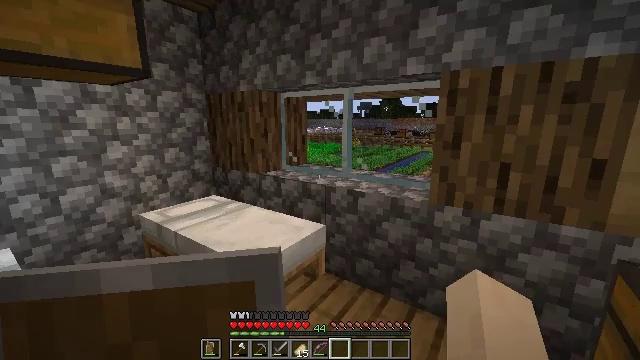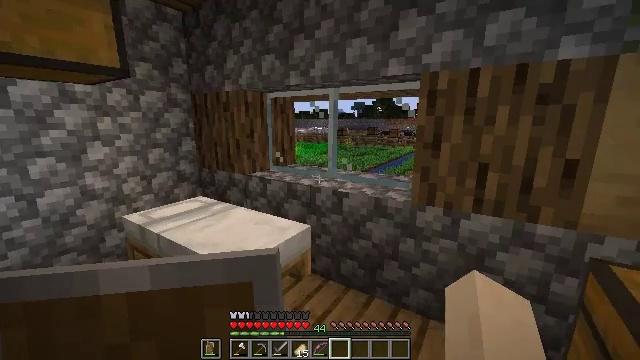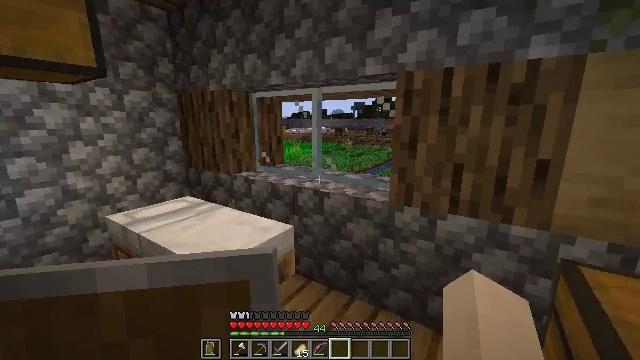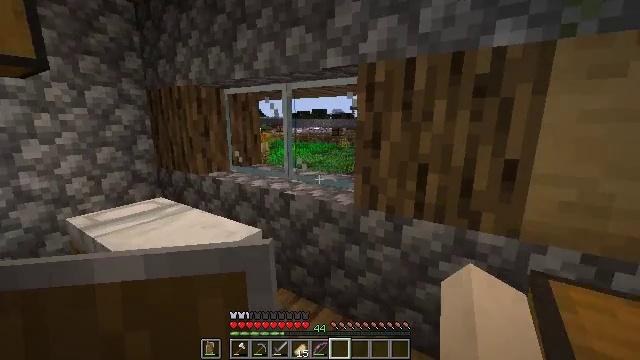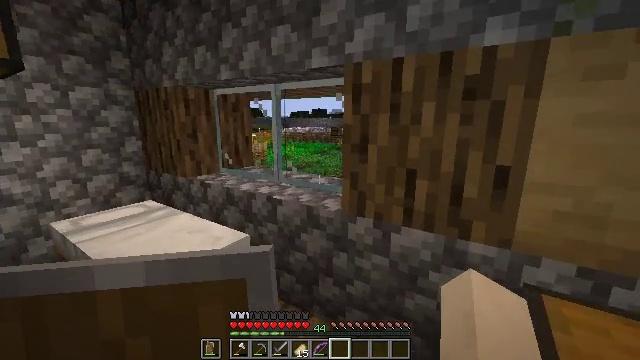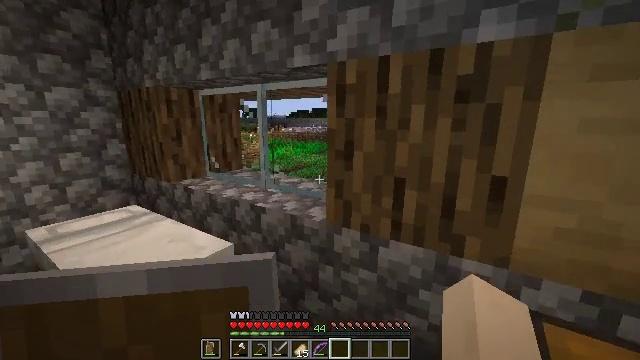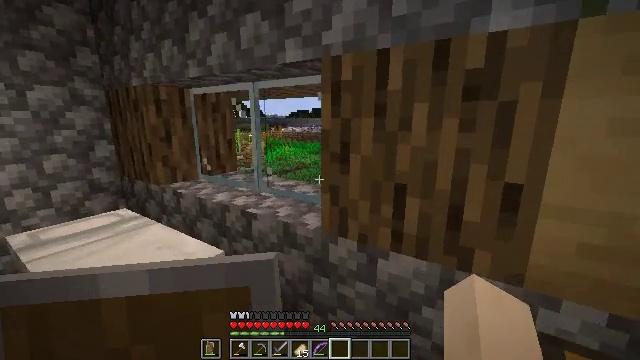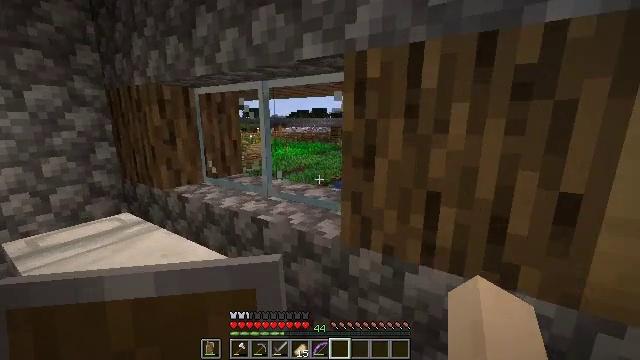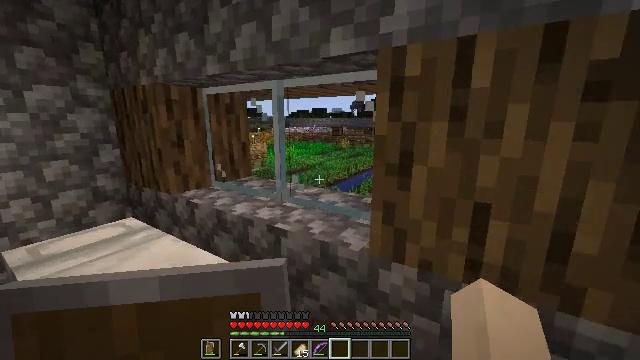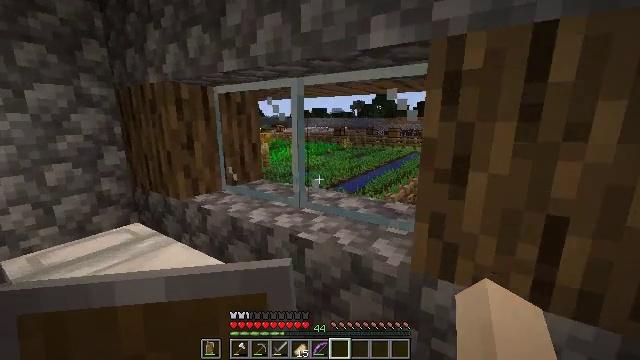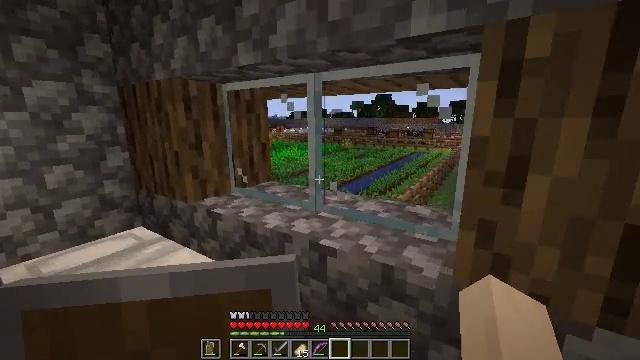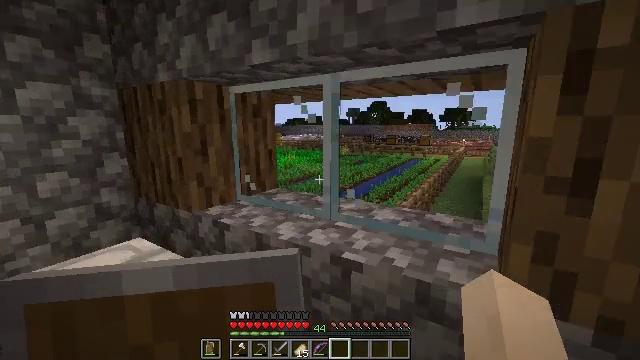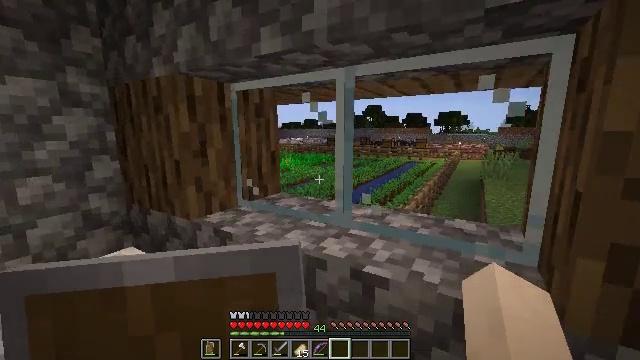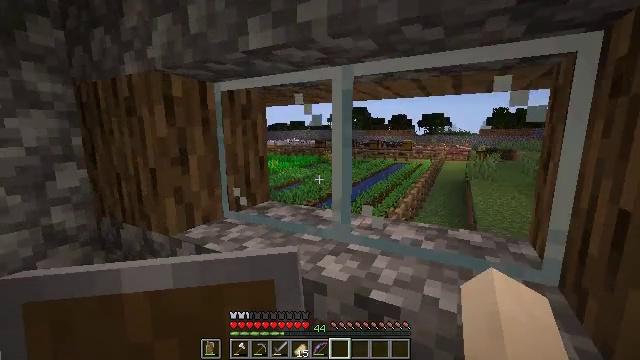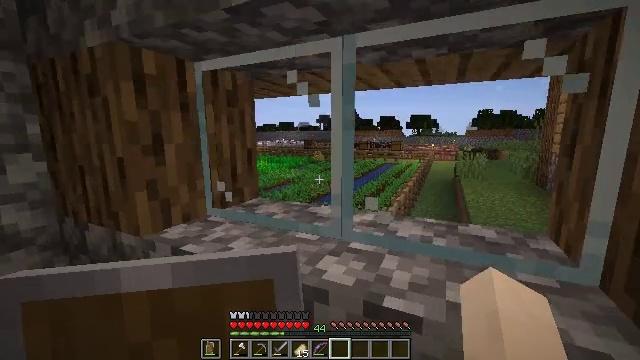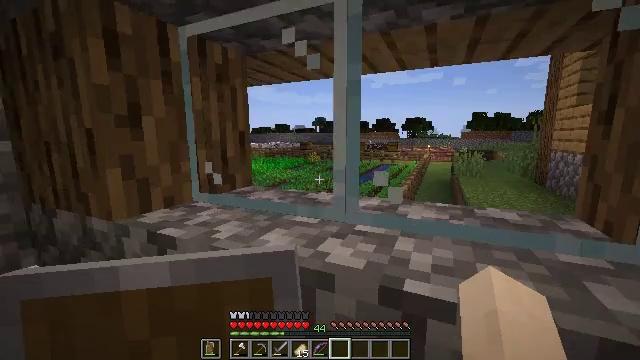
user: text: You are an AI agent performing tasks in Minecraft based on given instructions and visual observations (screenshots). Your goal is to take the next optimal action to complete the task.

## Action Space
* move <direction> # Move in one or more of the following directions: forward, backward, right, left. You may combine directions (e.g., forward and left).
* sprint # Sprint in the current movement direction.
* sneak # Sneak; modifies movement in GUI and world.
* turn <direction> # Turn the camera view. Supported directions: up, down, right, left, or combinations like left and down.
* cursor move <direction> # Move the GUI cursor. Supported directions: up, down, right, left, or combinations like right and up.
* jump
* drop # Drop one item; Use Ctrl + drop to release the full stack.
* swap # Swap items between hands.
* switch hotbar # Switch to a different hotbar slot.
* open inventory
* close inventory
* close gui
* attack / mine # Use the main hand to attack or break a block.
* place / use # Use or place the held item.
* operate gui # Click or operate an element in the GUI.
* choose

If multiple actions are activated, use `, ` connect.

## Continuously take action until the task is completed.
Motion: motion action
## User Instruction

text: Break the mob spawner.
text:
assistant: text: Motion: move right, turn right
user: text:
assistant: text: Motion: move forward and move right
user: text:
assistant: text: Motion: move forward and move right
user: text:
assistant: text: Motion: move forward and move right
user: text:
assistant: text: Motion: move forward
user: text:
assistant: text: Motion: move forward
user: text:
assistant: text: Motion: move forward and move left
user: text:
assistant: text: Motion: move forward and move left
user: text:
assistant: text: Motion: move forward and move left
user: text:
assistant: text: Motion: move forward and move left
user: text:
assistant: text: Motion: move forward and move left, turn up
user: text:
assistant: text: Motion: move forward, turn right
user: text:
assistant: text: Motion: move forward, sneak, turn right
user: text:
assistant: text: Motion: move forward, sneak, turn right
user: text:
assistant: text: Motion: move forward, sneak
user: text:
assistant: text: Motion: move right, sneak
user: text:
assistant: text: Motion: move right, sneak
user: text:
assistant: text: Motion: move forward and move right, sneak
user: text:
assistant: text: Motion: move forward and move right, sneak
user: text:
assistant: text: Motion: move forward and move right, sneak
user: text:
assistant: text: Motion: move forward and move right, sneak
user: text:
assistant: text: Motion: move forward and move right, sneak
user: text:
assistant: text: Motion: move forward and move right, sneak
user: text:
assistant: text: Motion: move forward and move right, sneak
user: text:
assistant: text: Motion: move forward and move right, sneak
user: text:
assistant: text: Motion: move forward and move right, sneak
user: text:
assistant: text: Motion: move forward and move right, sneak
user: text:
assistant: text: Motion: move forward and move right, sneak
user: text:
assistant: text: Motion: no_op
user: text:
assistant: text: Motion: no_op